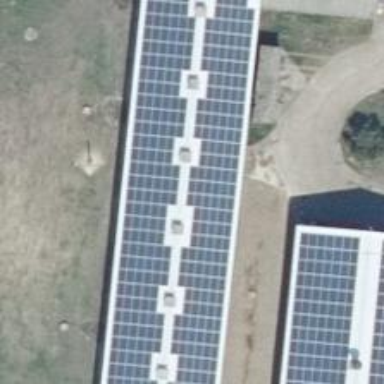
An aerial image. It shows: Solar photovoltaic panel generating electricity through small installation.